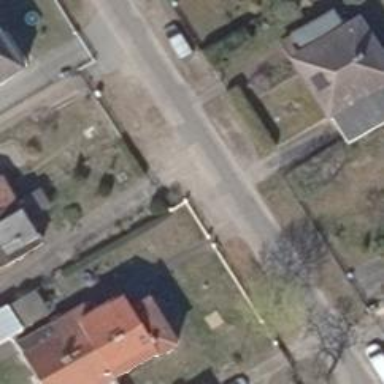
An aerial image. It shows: Footway along the road.